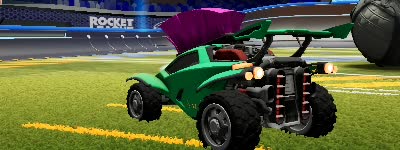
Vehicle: octane